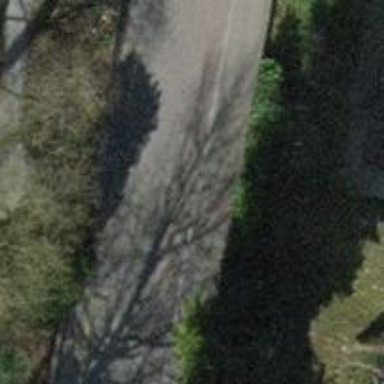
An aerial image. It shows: Traffic calming table.